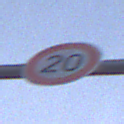
Verkehrszeichen: Geschwindigkeit20
Umgebung: Outdoor, Nature
Tageszeit: MorningAfternoon
Wetter: PartlyCloudy
Licht: Natural
Jahreszeit: NotSpecified
Kontrast: HighContrast